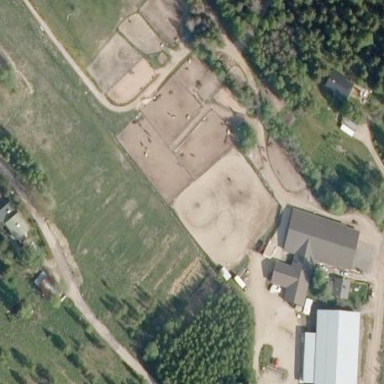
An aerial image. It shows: Equestrian sport is being practiced.